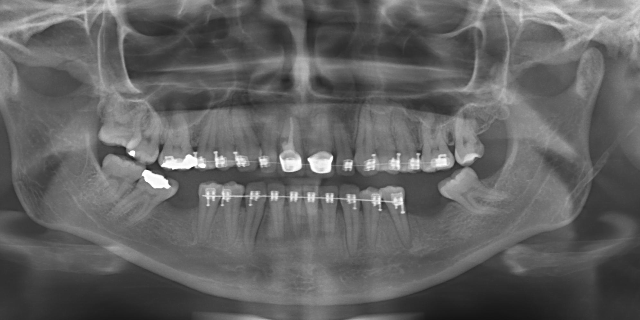
adult